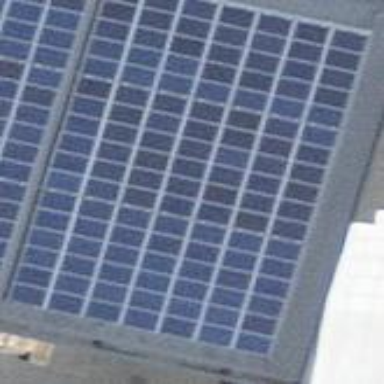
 consisting of solar photovoltaic panels."